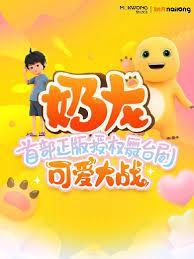
Label: nailong